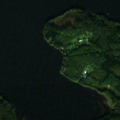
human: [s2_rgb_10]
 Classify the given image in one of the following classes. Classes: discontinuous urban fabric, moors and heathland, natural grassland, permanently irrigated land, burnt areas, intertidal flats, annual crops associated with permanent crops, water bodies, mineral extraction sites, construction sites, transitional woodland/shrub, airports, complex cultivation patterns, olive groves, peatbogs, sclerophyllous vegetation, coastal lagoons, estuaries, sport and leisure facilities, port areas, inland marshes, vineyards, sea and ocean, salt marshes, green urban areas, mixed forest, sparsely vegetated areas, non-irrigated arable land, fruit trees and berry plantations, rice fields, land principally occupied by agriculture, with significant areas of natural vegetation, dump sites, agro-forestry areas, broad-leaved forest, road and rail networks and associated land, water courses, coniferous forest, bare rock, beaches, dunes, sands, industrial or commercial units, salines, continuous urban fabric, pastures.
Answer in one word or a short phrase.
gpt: coniferous forest, mixed forest, water bodies